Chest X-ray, AP view. Patient: 22 years old, sex M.
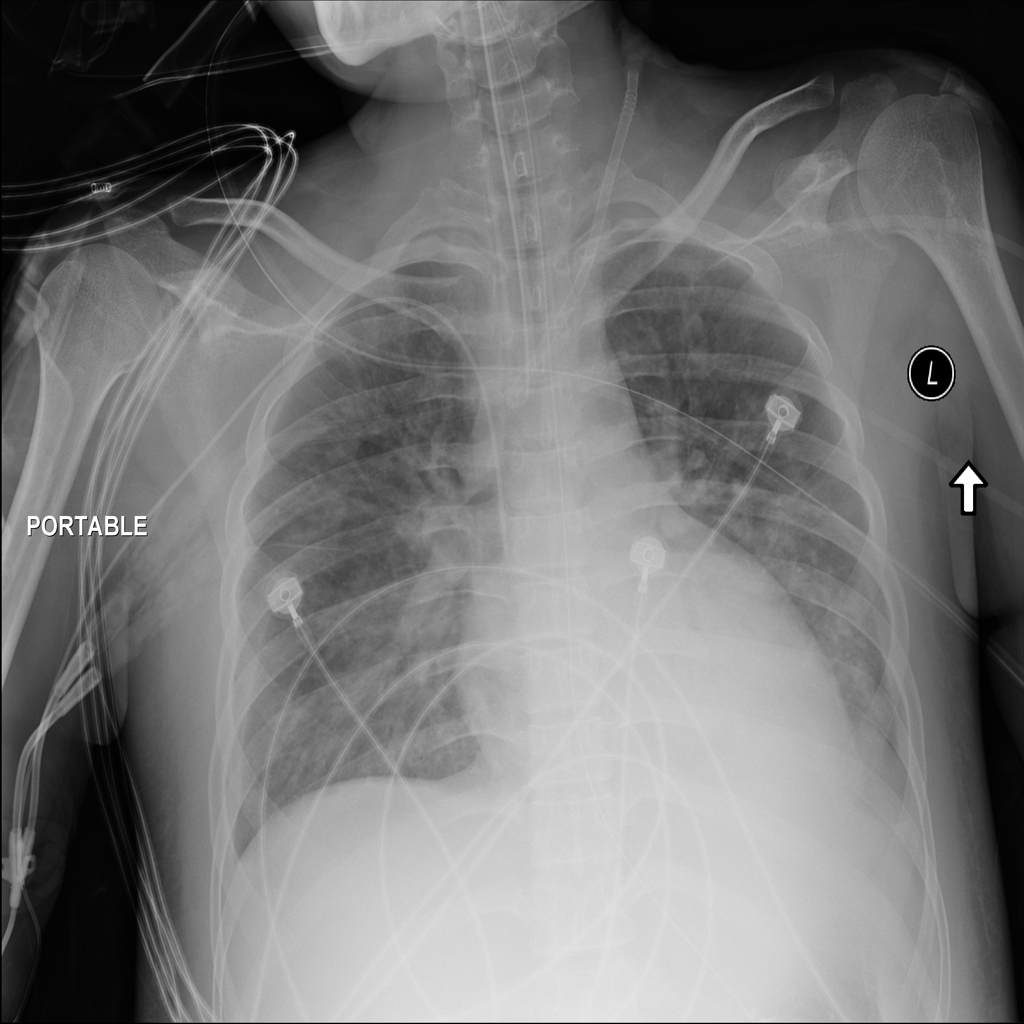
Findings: Consolidation, Effusion, Nodule